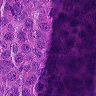
Metastatic tissue present: yes